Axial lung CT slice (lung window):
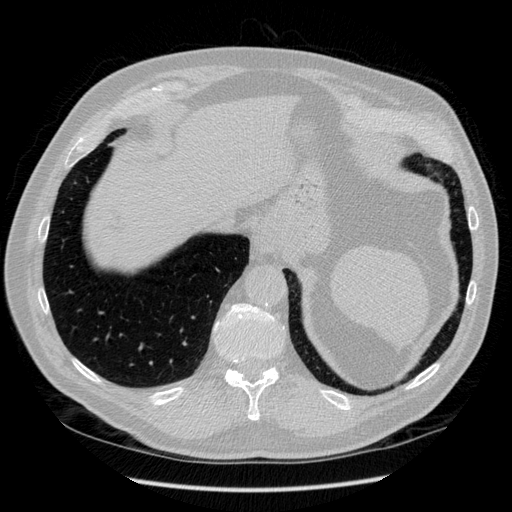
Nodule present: no